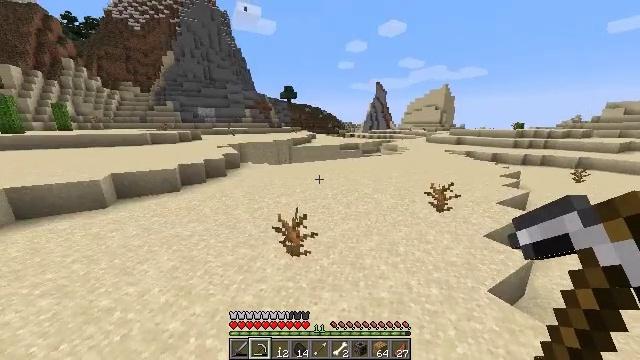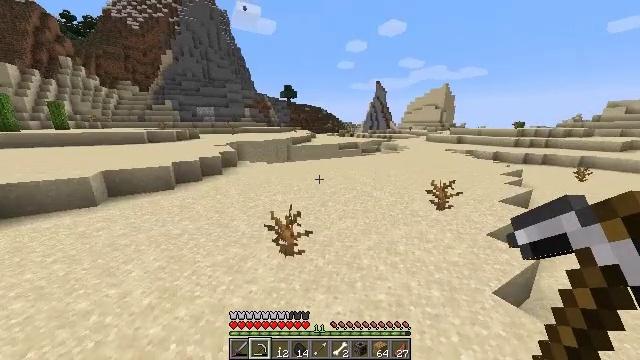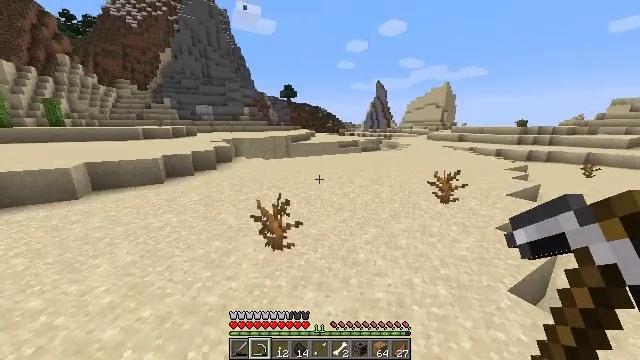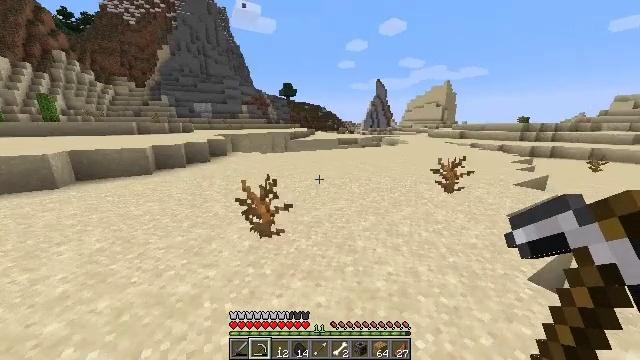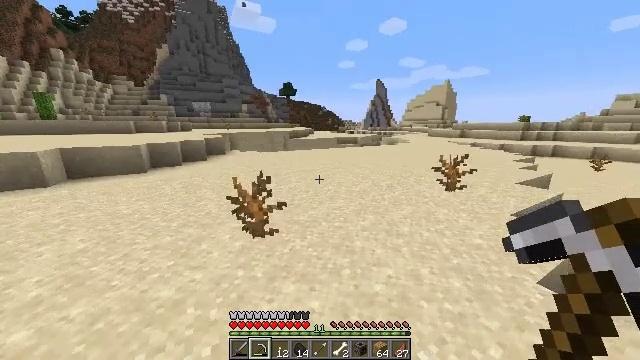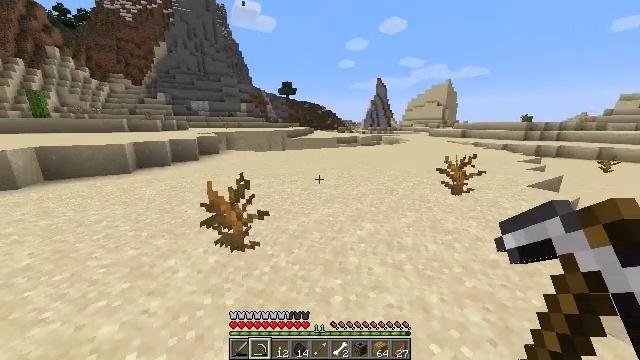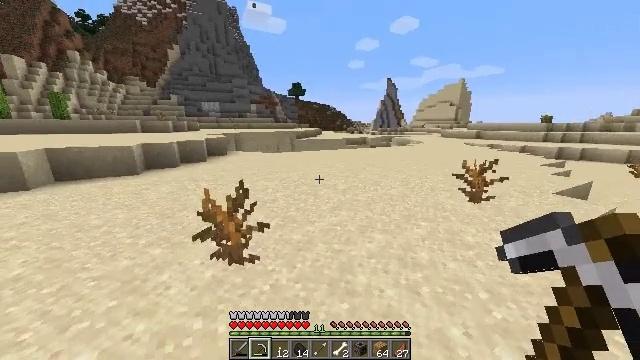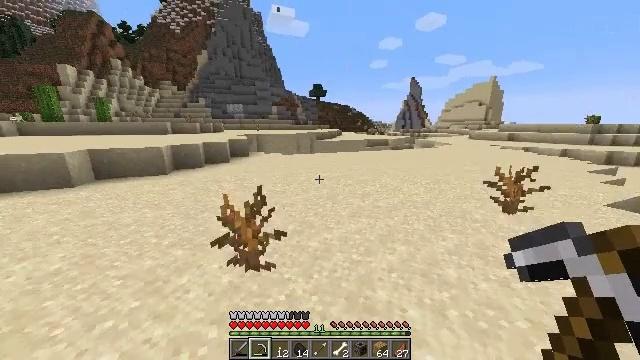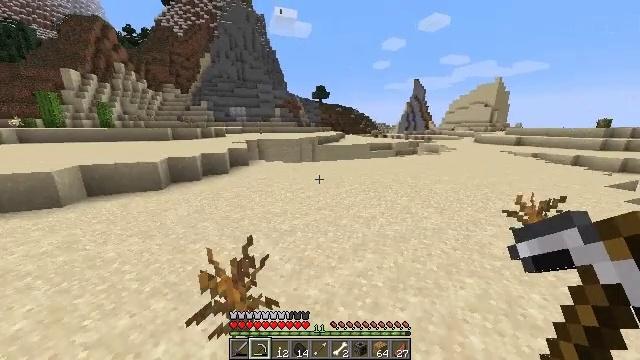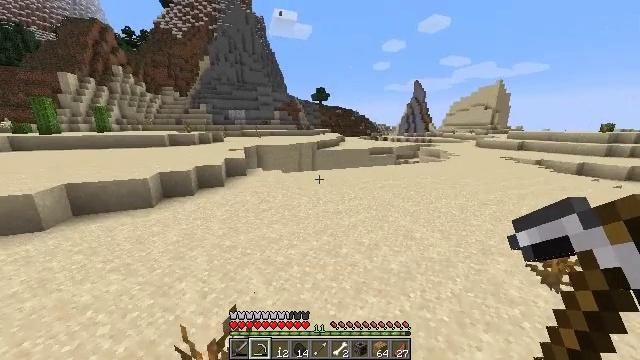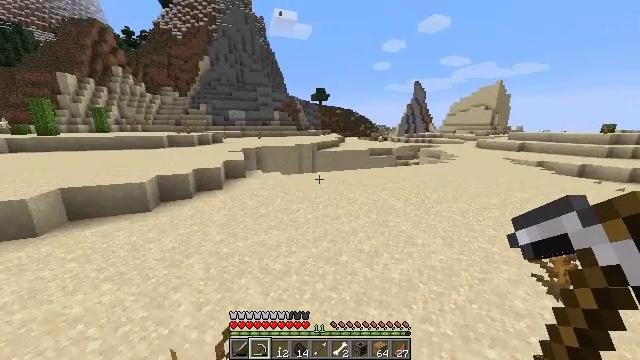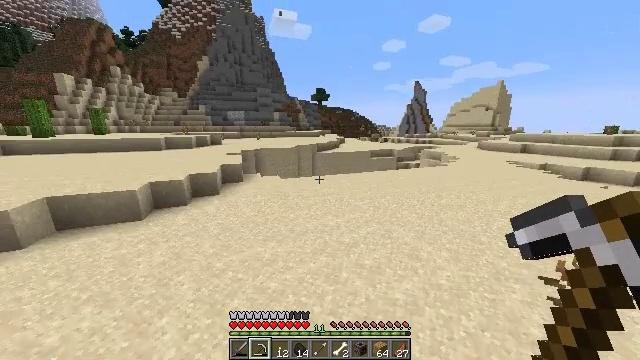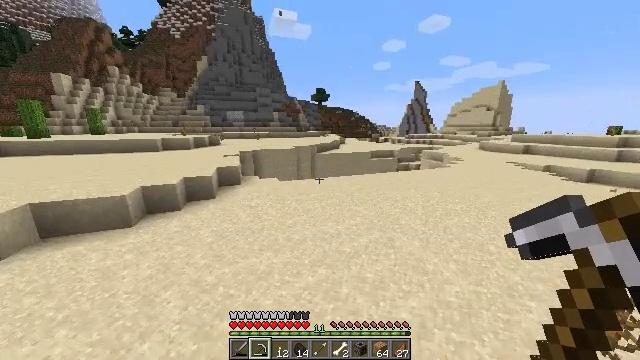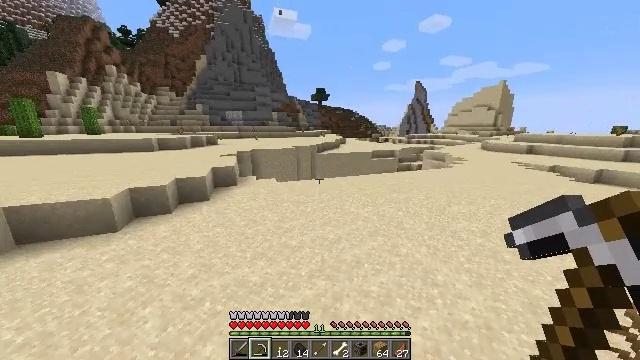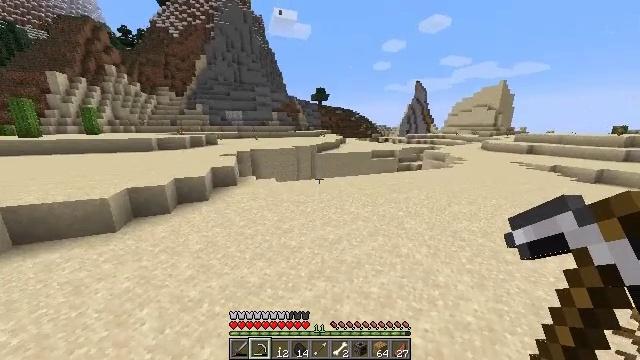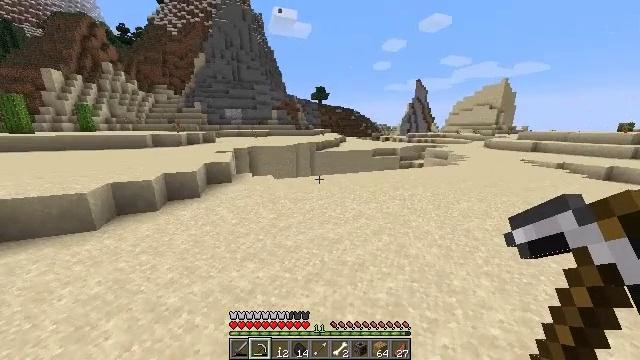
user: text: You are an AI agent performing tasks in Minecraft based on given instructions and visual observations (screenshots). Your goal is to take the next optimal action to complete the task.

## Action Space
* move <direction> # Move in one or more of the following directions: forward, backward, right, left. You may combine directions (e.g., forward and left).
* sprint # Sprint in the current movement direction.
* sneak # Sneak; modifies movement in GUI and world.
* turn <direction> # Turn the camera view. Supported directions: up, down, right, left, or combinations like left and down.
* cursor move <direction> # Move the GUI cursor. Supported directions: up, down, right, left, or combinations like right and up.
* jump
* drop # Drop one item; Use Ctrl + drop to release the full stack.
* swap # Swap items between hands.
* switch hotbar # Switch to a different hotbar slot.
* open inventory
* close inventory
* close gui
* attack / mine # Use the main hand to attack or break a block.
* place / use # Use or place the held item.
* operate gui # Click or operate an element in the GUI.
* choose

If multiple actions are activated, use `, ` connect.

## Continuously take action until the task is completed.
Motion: motion action
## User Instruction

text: Remove leather leggings from the inventory.
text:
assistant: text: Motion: move forward
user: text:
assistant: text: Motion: move forward
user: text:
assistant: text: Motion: move forward
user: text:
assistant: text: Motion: move forward
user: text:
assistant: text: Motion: move forward
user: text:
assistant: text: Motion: move forward, turn left
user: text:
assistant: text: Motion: move forward, sprint, turn left, jump
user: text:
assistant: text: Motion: move forward, sprint, jump
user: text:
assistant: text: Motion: move forward, sprint, jump
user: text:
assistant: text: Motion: move forward, sprint, jump
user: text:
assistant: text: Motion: move forward, sprint, jump
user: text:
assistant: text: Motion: move forward, sprint, jump
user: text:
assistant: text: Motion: move forward, sprint, jump
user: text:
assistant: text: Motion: move forward, sprint, jump
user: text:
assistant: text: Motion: move forward, sprint, jump
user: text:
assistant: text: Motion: move forward, sprint
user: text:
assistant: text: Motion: move forward, sprint
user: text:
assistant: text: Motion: move forward, sprint
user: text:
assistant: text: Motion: move forward, sprint, jump
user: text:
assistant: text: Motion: move forward, sprint, jump
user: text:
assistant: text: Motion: move forward, sprint, jump
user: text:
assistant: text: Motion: move forward, sprint, jump
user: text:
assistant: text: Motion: move forward, sprint, jump
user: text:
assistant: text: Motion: move forward, sprint
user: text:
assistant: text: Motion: move forward, sprint
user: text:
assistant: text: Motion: move forward, sprint
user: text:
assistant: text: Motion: move forward, sprint
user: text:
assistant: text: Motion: move forward, sprint, turn left and down
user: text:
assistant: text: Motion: move forward, sprint
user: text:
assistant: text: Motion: move forward, sprint, turn left, jump